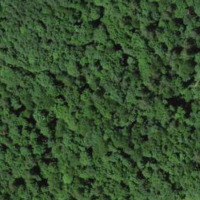
EUNIS habitat code: 41
Species observed at this site:
Certhia brachydactyla